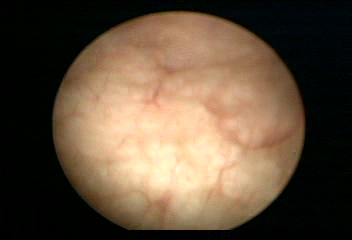
Modality: WLC
Class: Normal mucosa
Bladder cancer association: No